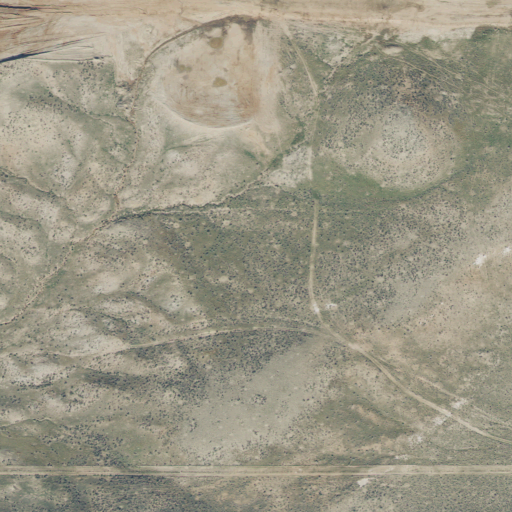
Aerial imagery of valley in Utah named Sanpete Valley containing shrub and grassland